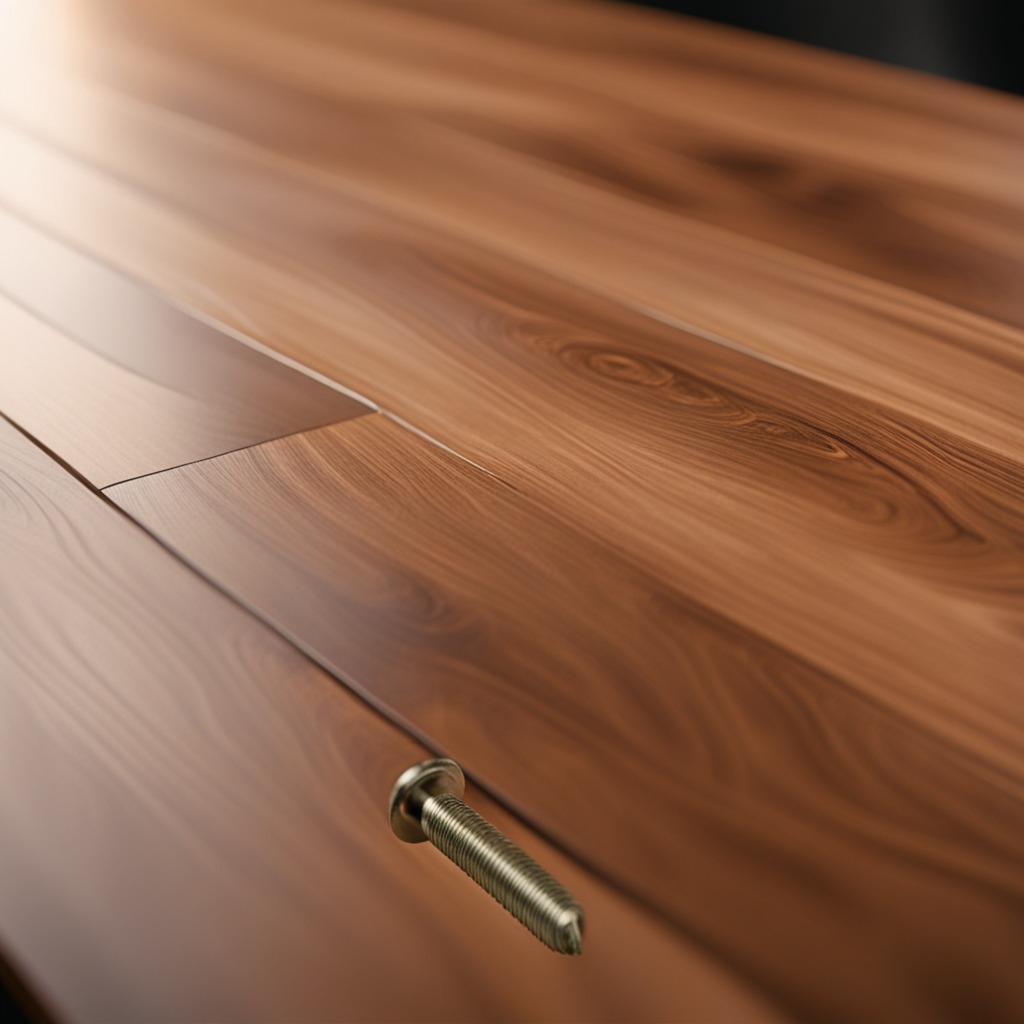
A metal screw is lying on the wooden table in the carpentry studio.